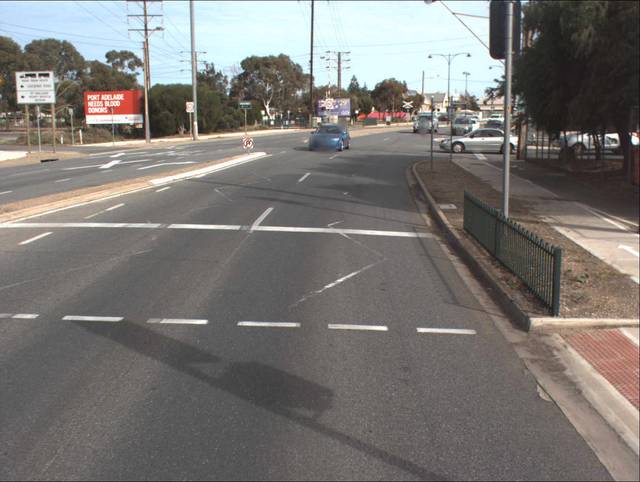
Region: Australia
Coordinates: -34.841, 138.495